Question: I have this form on an application that I created the controls (textboxes) by dragging and dropping an employeemaster datasource onto the the form.

For now, the form works for all my needs for handling employees.
I have created a new field (business name) in my employeemaster table that I want to store the particular business associated with an employee.
I now want to set a condition such that the form only loads with employees of a particular business set as a variable.
How do I filter the employee BindingSource to achieve this?
Do I have to individually bind each control with a filter through code?
I have not found much help on the internet.
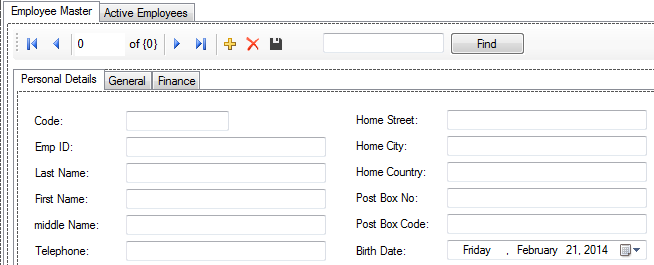
Answer: Depending on how much data you'll have in your database, you can do 1 of the following;
Either you filter on the datasource:
'''
bsEmployee.DataSource.Filter = "AcolumnName like 'value'";
'''
or you will make a sql query and add that to your TableAdapter, so that you will not load too much data into your application. (To add a parameterzied query go to DataSet designer,right click the TableAdapter you want to modify, and add a query. in the where statement you can write something like this " WHERE (columnName = @VariableName)"
'''
taEmployee.FillByDepartment(datasetName.dataTableName, departmentNameVariable);
'''